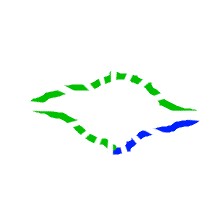
Shape: rhombus